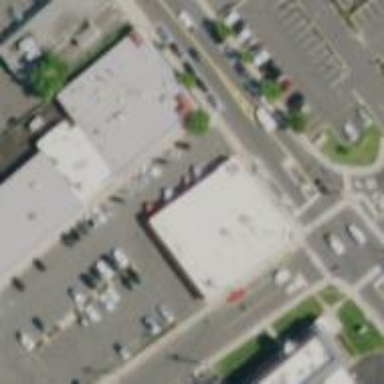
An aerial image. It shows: Pharmacy providing healthcare services.